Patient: sex F, age 38
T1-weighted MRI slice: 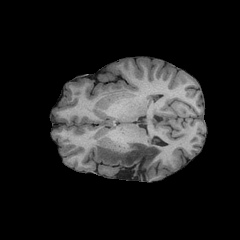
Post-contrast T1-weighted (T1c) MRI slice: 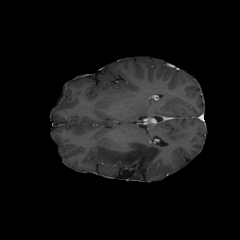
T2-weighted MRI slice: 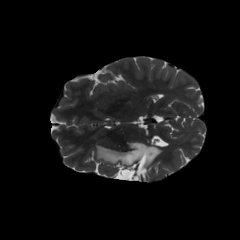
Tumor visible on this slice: yes
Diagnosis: Astrocytoma, IDH-mutant
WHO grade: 3